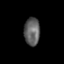
Tissue: prostate
Cell type: T cells
Senescence score: 0.7952
Nuclear area (px): 433
Mean DAPI intensity: 95.748